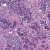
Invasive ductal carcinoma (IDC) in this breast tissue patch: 1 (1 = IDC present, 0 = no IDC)